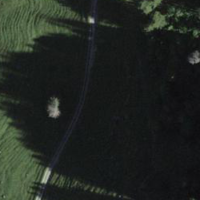
EUNIS habitat code: 44
Species observed at this site:
Lasiocampa quercus